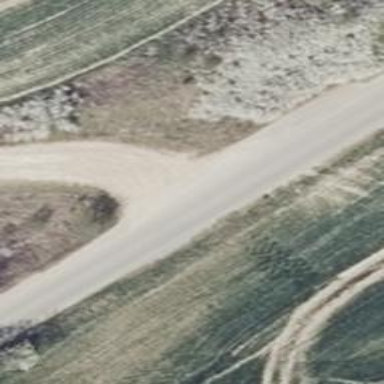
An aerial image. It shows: Unclassified road with asphalt surface.